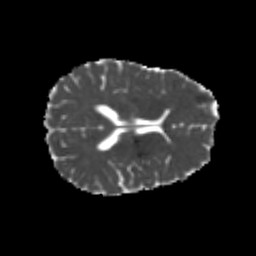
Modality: MD
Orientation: axial
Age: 23
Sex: female
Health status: healthy
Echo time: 0.074 s